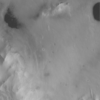
Label: not_dusty